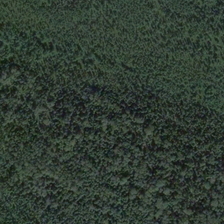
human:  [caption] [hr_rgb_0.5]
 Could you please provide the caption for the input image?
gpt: many green trees form a piece of forest .

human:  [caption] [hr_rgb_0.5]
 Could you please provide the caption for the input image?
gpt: many green trees form a piece of forest .

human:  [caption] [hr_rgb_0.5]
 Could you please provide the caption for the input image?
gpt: many green trees form a piece of forest .

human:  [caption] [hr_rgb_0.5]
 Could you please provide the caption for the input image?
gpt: many green trees form a piece of forest .

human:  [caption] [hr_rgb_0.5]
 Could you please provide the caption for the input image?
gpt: many green trees form a piece of forest .